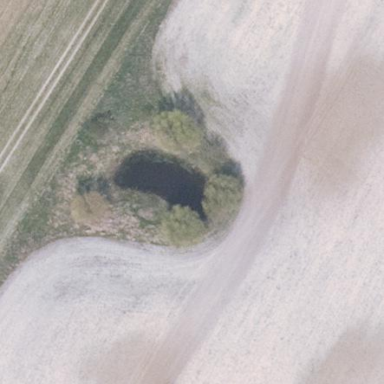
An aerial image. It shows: Peaceful pond surrounded by nature.